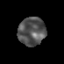
Tissue: prostate
Cell type: T cells
Senescence score: 0.3426
Nuclear area (px): 757
Mean DAPI intensity: 83.362